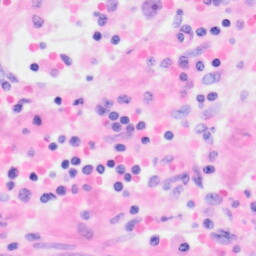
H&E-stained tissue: Kidney